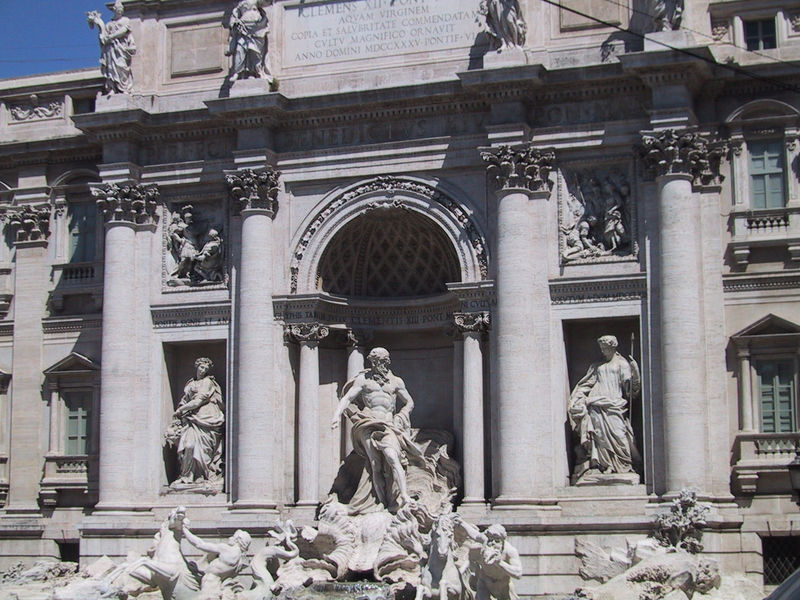
Titel: Fontana di Trevi (Trevibrunnen)
Künstler: Niccoló Salvi
Standort: Rom, Palazzo Poli (EU - I - Latium)
Schlagwörter: mann, nackt, wasser, weiß, fenster, frau, grau, marmor, schwarz, säulen, gebäude, haus, tuch, ornament, stein, figur, renaissance, brunnen, pferd, skulptur, relief, schrift, bilder, bogen, fassade, platz, figuren, rundbogen, kuppel, foto, bögen, nische, palast, seil, denkmal, rom, kalotte, skulpturen, griechen, zeus, fontäne, nereiden, gesamtkunstwerk, bau, grabmal, nischen, bramante, michelangelo, latein, halbsäulen, innenstadt, bernini, neptun, brunnenfiguren, clemens, trevi, trevibrunnen, skulpturen+, wasser nische